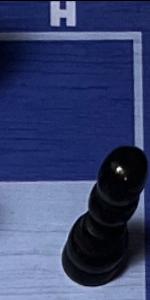
Label: Pawn_Black